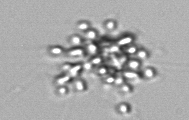
Label: Chaetoceros_didymus_TAG_external_flagellate